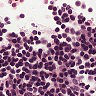
Metastatic tissue present: no